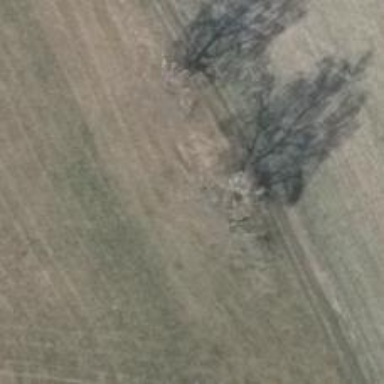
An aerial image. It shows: Deciduous tree with broadleaved leaves.